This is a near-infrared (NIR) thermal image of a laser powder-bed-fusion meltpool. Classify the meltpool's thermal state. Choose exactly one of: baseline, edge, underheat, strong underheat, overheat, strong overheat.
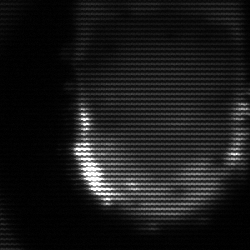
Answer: baseline